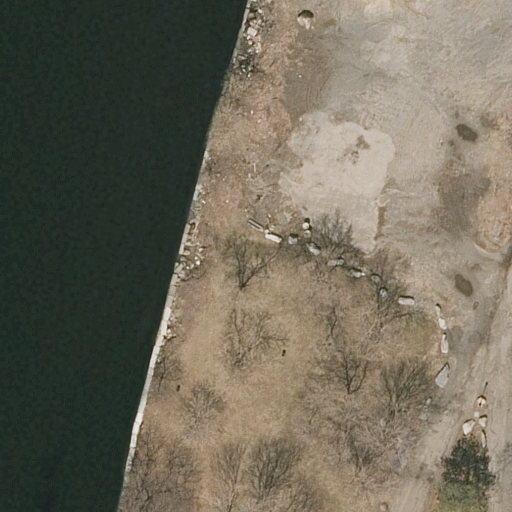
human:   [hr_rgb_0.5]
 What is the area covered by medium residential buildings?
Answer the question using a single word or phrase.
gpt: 0m2

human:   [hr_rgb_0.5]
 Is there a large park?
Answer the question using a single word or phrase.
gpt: yes

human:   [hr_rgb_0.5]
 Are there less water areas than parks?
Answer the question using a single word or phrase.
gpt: no

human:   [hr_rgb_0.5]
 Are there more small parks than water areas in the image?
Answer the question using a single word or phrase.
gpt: no

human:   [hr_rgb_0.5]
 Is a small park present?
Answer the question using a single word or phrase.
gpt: no

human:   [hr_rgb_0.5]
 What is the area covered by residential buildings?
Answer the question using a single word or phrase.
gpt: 0m2

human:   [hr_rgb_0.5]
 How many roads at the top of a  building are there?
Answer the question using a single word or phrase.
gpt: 0

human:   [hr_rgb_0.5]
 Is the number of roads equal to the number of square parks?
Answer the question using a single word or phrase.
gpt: no

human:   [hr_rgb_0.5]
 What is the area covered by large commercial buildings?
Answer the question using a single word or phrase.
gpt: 0m2

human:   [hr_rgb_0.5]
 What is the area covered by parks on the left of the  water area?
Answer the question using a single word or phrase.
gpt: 0m2

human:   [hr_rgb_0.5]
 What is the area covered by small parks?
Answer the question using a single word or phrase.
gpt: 0m2

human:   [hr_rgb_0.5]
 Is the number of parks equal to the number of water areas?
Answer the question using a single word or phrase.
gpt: yes

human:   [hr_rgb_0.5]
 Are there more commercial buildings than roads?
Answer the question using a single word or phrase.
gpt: no

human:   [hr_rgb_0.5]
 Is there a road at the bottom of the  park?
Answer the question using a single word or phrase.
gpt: yes

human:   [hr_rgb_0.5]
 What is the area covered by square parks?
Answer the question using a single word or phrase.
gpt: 0m2

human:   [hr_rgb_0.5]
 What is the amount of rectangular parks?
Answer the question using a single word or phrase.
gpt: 1

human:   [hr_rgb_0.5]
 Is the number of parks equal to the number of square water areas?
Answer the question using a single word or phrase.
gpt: no

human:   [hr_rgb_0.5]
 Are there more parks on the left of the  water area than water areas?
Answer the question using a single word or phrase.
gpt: no

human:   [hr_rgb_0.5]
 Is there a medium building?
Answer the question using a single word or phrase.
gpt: no

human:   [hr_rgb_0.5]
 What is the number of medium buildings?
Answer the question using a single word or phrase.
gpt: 0

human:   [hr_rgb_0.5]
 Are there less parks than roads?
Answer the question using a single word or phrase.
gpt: yes

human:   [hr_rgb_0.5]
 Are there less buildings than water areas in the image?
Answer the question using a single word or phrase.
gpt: yes

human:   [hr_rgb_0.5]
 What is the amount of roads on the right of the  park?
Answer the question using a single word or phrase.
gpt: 0

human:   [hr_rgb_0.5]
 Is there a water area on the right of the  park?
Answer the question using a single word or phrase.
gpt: no

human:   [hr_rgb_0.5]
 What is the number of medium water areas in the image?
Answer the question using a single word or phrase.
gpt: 0

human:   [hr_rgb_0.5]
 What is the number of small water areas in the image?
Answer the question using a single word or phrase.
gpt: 0

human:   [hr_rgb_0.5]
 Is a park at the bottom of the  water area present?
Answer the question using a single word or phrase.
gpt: no

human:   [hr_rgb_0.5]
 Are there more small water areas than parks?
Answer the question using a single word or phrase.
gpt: no

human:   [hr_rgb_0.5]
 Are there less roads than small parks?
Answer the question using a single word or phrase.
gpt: no

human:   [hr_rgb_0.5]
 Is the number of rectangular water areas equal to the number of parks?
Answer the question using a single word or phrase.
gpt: yes

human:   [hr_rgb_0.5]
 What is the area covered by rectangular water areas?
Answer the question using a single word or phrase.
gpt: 3746m2

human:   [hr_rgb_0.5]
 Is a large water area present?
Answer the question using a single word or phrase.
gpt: yes

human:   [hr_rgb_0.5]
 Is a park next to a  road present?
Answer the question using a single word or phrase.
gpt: yes

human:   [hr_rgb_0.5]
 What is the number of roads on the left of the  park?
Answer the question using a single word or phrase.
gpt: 2

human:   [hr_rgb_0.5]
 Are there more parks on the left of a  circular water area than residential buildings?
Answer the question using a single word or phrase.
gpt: no

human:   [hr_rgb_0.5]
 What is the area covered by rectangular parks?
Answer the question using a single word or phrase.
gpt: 5568m2